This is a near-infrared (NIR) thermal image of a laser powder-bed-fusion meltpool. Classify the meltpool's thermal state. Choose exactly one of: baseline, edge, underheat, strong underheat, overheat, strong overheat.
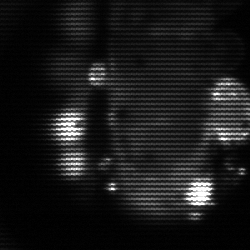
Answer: strong underheat